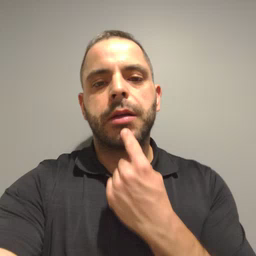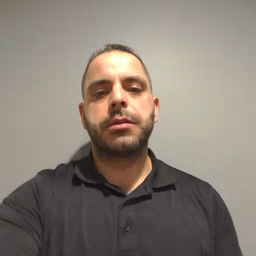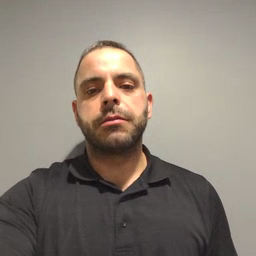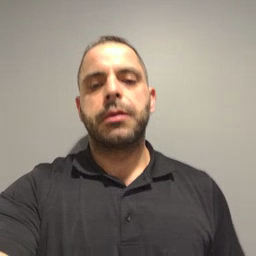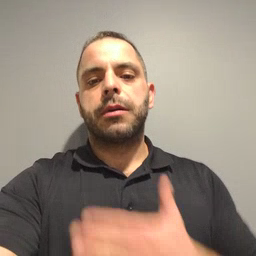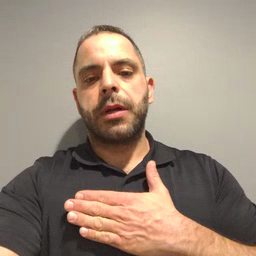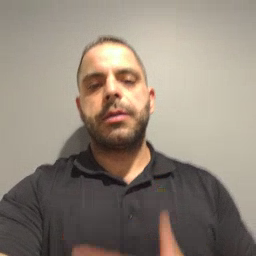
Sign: minemy